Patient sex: M
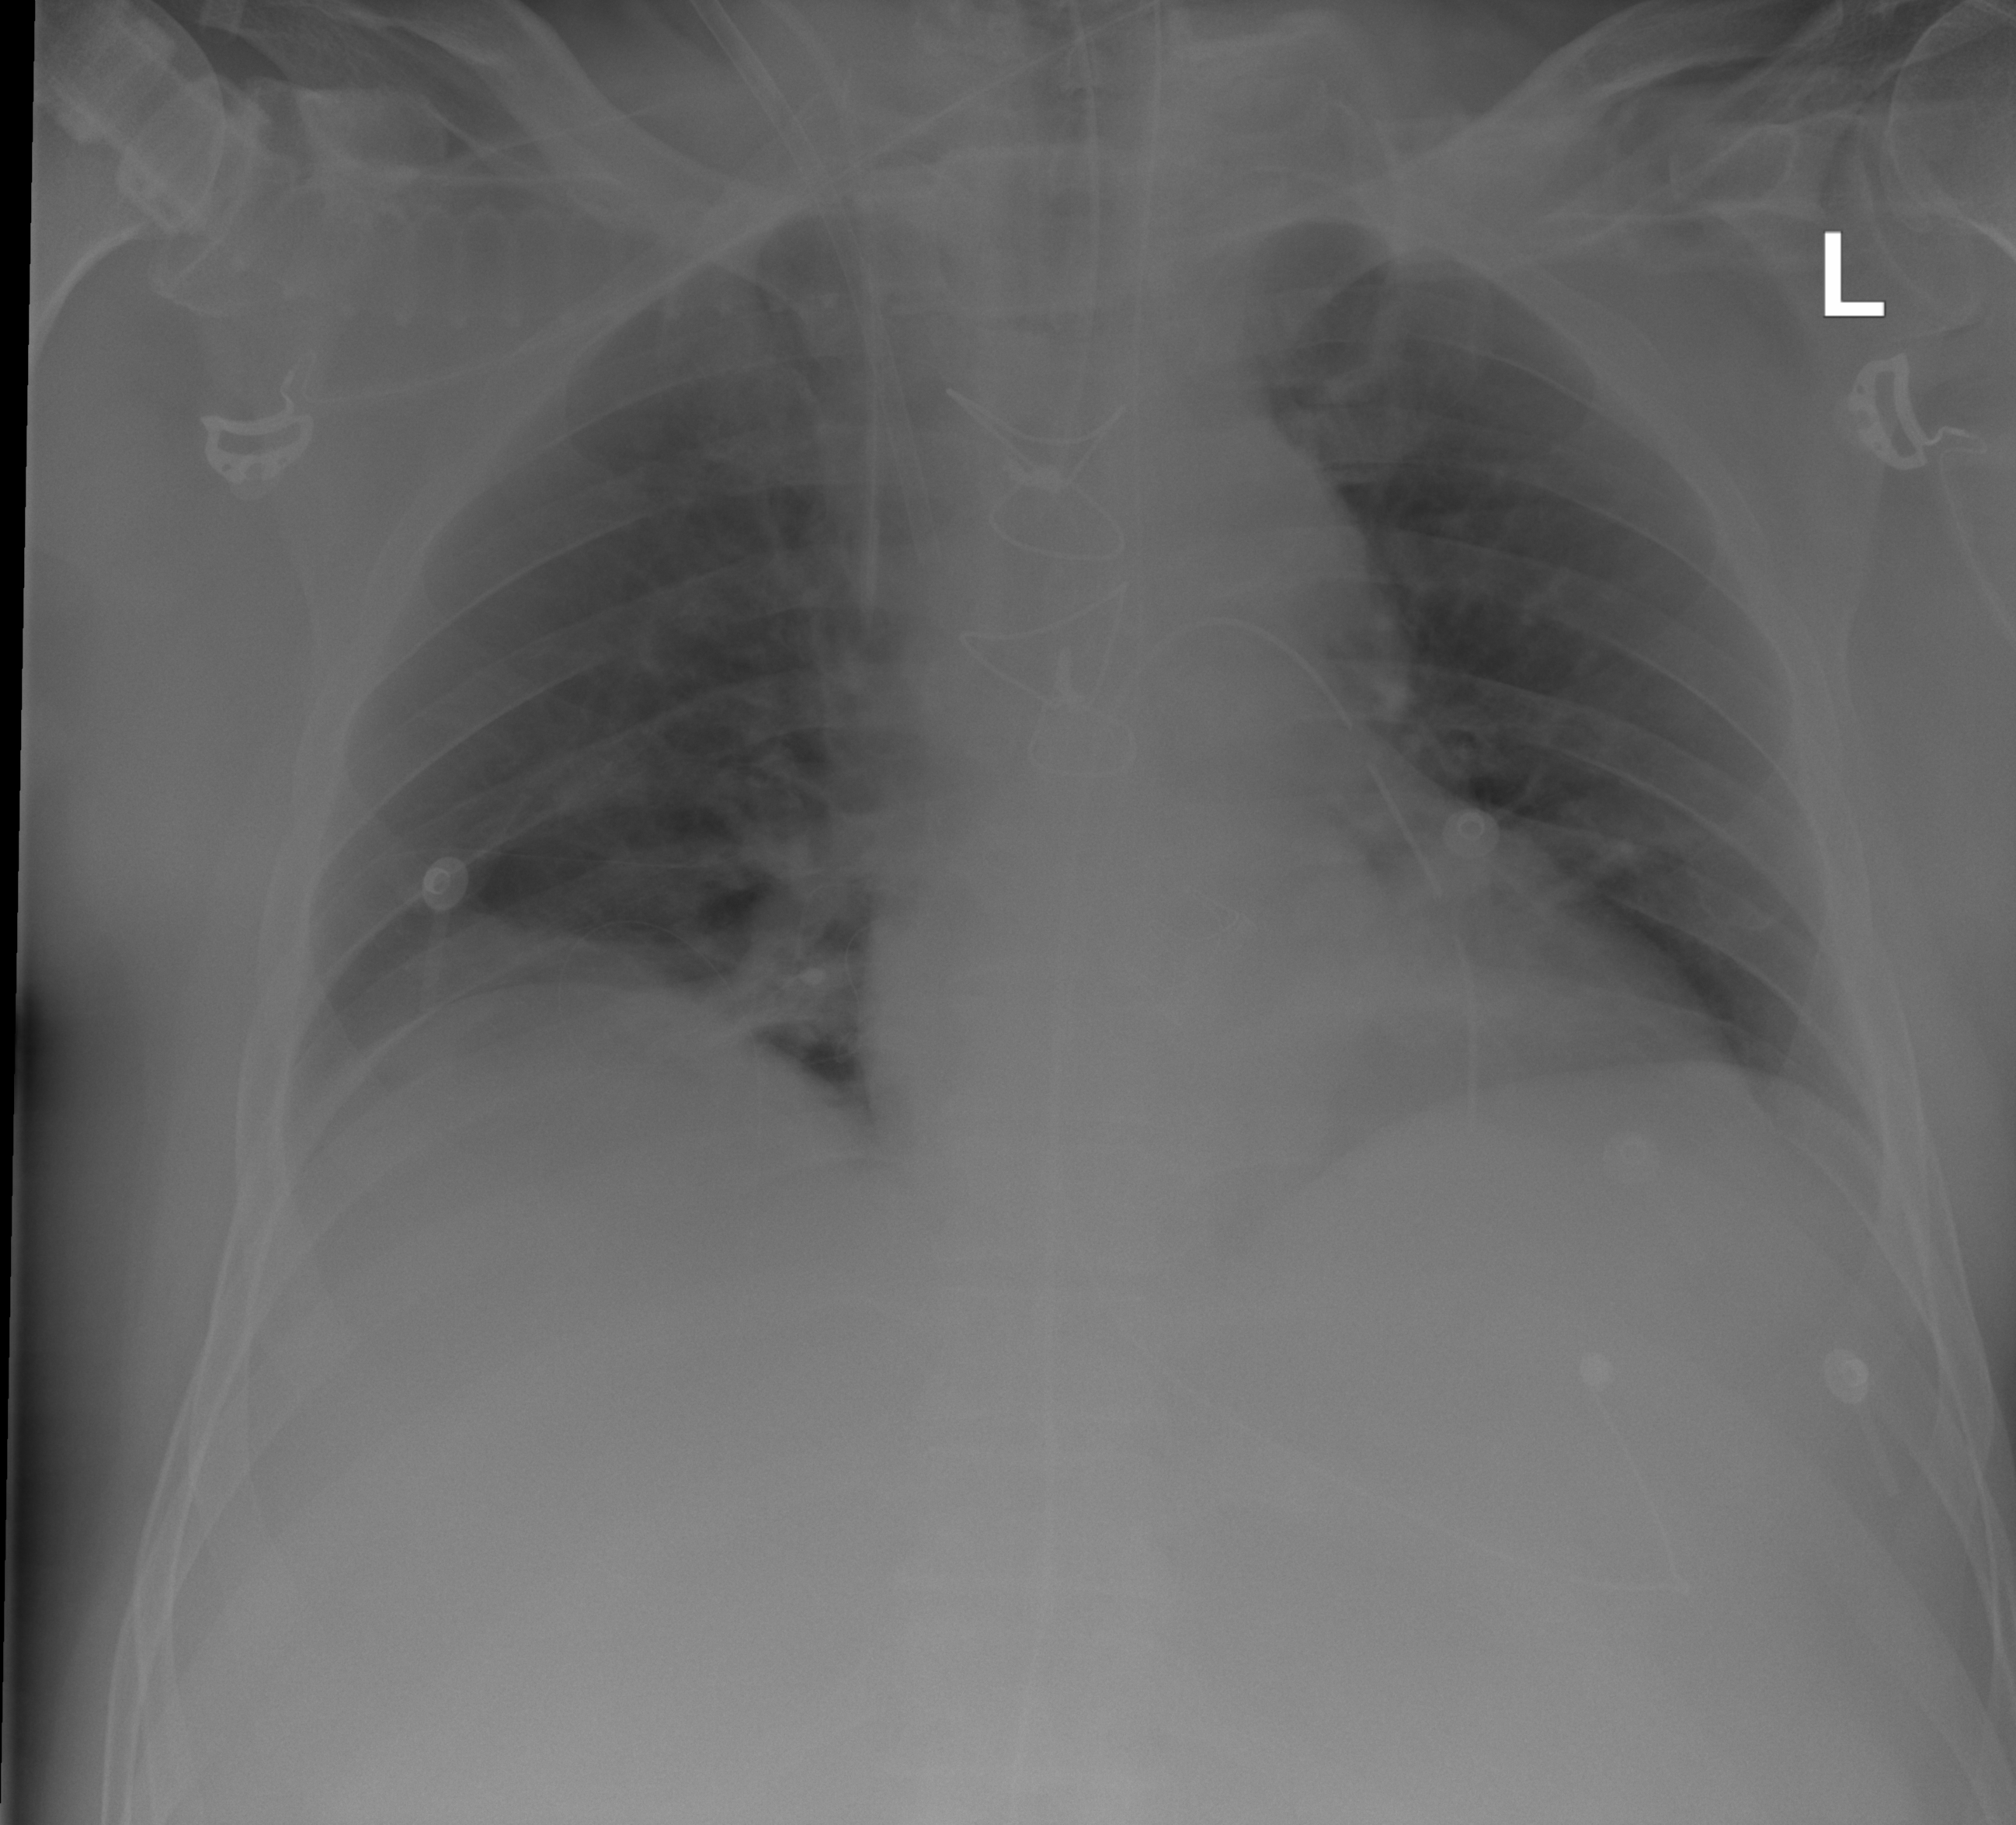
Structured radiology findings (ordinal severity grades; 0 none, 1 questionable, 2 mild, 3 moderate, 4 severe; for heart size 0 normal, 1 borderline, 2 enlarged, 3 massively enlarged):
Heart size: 0
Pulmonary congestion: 0
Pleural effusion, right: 0
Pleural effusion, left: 0
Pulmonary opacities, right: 0
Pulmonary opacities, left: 0
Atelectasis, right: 2
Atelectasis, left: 0